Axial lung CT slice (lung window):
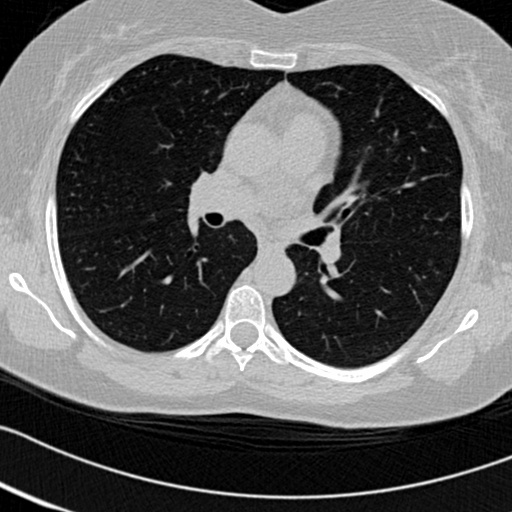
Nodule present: no